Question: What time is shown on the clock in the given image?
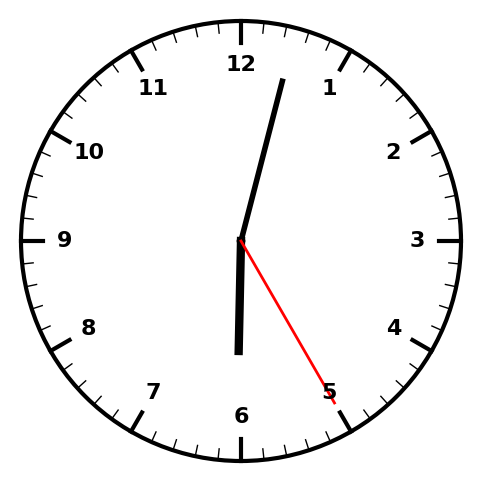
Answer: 06:02:25